Question: I have a custom list view that fill with an image and text view in each row, and it shown correct :[
but my problem is that I want to show the text that in a Toast in setOnItemClickListener. here is my codes:
'''
public class Showing {
public int icon;
public String title;
public Showing(){
super();
}
public Showing(int icon, String title) {
super();
this.icon = icon;
this.title = title;
}}
'''
and my adapter is:
'''
public class ShowingAdapter extends ArrayAdapter<Showing> {
Context context;
int layoutResourceId;
Showing data[] = null;
public ShowingAdapter(Context context, int layoutResourceId, Showing[] data) {
super(context, layoutResourceId, data);
this.layoutResourceId = layoutResourceId;
this.context = context;
this.data = data;
}
@Override
public View getView(int position, View convertView, ViewGroup parent) {
View row = convertView;
ShowingHolder holder = null;
if(row == null)
{
LayoutInflater inflater = ((Activity)context).getLayoutInflater();
row = inflater.inflate(layoutResourceId, parent, false);
holder = new ShowingHolder();
holder.imgIcon = (ImageView)row.findViewById(R.id.imgIcon);
holder.txtTitle = (TextView)row.findViewById(R.id.txtTitle);
row.setTag(holder);
}
else
{
holder = (ShowingHolder)row.getTag();
}
Showing showing = data[position];
holder.txtTitle.setText(showing.title);
holder.imgIcon.setImageResource(showing.icon);
return row;
}
static class ShowingHolder
{
ImageView imgIcon;
TextView txtTitle;
}}
'''
And here are my layouts for Header:
'''
<LinearLayout
xmlns:android="http://schemas.android.com/apk/res/android"
android:orientation="horizontal"
android:layout_width="fill_parent"
android:layout_height="fill_parent">
<TextView android:id="@+id/txtHeader"
android:layout_width="fill_parent"
android:layout_height="fill_parent"
android:gravity="center_vertical"
android:layout_alignParentTop="true"
android:layout_alignParentBottom="true"
android:textStyle="bold"
android:textSize="22dp"
android:textColor="#FFFFFF"
android:padding="10dp"
android:text="Action Photos"
android:background="#336699" />
</LinearLayout>
'''
And each row
'''
<LinearLayout
xmlns:android="http://schemas.android.com/apk/res/android"
android:orientation="horizontal"
android:layout_width="fill_parent"
android:layout_height="fill_parent"
android:padding="10dp">
<ImageView android:id="@+id/imgIcon"
android:layout_width="wrap_content"
android:layout_height="fill_parent"
android:gravity="center_vertical"
android:layout_alignParentTop="true"
android:layout_alignParentBottom="true"
android:layout_marginRight="15dp"
android:layout_marginTop="5dp"
android:layout_marginBottom="5dp"
android:layout_gravity="left" />
<TextView android:id="@+id/txtTitle"
android:layout_width="fill_parent"
android:layout_height="fill_parent"
android:gravity="center_vertical"
android:layout_alignParentTop="true"
android:layout_alignParentBottom="true"
android:textStyle="bold"
android:textSize="22dp"
android:textColor="#000000"
android:layout_marginTop="5dp"
android:layout_marginBottom="5dp" />
</LinearLayout>
'''
So here is My Main code :
'''
public class MainActivity extends Activity {
private ListView listView1;
@Override
public void onCreate(Bundle savedInstanceState) {
super.onCreate(savedInstanceState);
setContentView(R.layout.activity_main);
final Showing action_data[] = new Showing[]
{
new Showing(R.drawable.cut, "Cut"),
new Showing(R.drawable.delete, "Delete"),
new Showing(R.drawable.favorites, "Favorites"),
new Showing(R.drawable.redo, "Redo"),
new Showing(R.drawable.up, "Up")
};
ShowingAdapter adapter = new ShowingAdapter(this,R.layout.listview_item_row, action_data);
listView1 = (ListView) findViewById(R.id.listView1);
View header = (View) getLayoutInflater().inflate(R.layout.listview_header_row, null);
listView1.addHeaderView(header);
listView1.setAdapter(adapter);
listView1.setOnItemClickListener(new AdapterView.OnItemClickListener() {
@Override
public void onItemClick(AdapterView<?> parent, View view, int position, long id) {
***// I want to make a toast here...
// but the 'VIEW' is LinearLayout and
// I want to retrive the 'TEXT VIEW.getText'***
}
});
}}
'''
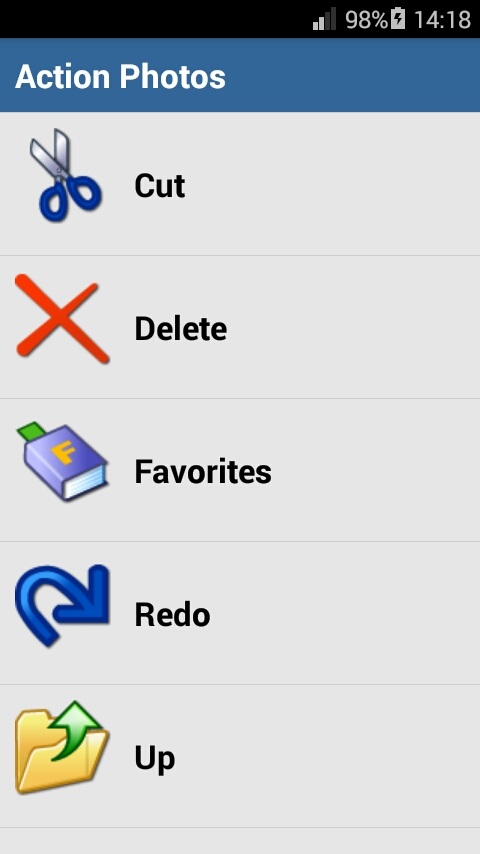
Answer: You don't need to act on the layout. You can simply retrieve the object associated with your row. So inside the 'onItemClick()' you can get it in this way:
'''
Showing showing = (Showing)adapter.getitem(position)
'''
now, showing contains all the information you need. So you can get the text:
'''
showing.title
'''
or if you make title private (as it supposed to be), you would use a getter:
'''
showing.getTitle();
'''